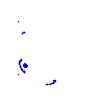
Particle: pion